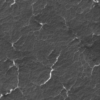
Label: not_dusty